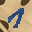
Label: 7